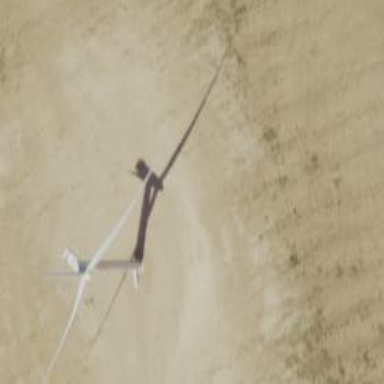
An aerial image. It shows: Wind turbine generator made by Vestas. The generator utilizes wind as its power source and belongs to the horizontal axis type.